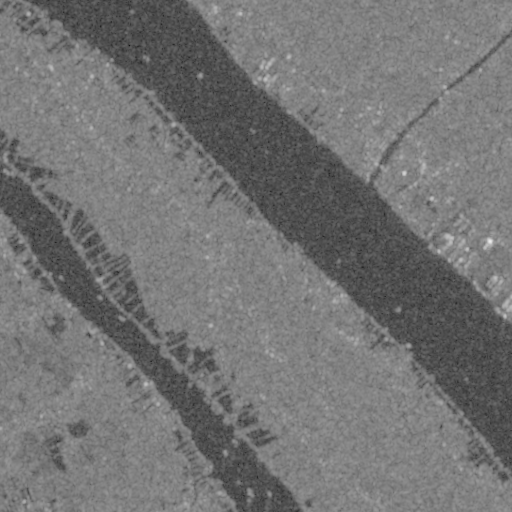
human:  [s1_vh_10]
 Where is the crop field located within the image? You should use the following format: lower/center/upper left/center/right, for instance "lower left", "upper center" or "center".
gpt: The crop field is located in the lower left of the image.
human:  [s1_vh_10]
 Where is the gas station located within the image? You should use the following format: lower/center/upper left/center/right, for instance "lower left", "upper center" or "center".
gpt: The gas station is located in the center right of the image.
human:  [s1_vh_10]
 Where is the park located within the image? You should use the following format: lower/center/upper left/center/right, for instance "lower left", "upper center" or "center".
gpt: The park is located in the upper right of the image.
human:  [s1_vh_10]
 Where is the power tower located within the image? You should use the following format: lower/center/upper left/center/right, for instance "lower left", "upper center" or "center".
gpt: The power tower is located in the upper left of the image.
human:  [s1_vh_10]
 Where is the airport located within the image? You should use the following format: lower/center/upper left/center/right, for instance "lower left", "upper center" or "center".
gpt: There is no airport in the image.

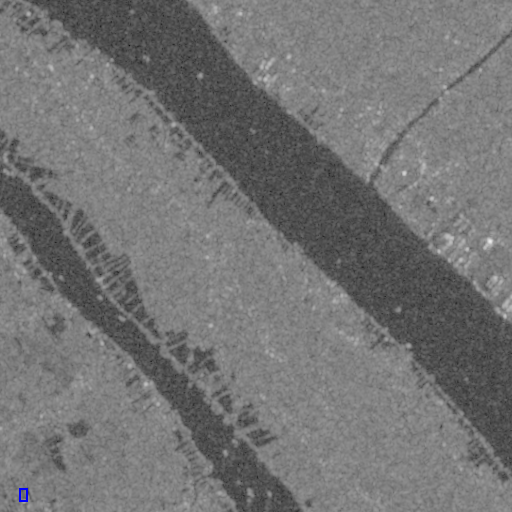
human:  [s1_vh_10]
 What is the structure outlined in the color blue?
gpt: The structure outlined in blue is a crop field.
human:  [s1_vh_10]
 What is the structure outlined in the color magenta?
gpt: There is no magenta outline.